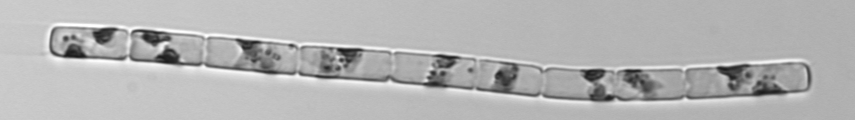
Label: Guinardia_delicatula